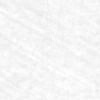
Label: change